Interaction volume radius: 5 \u00c5
Interaction volume height: 25 \u00c5
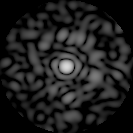
Disorder parameter: 0.8472